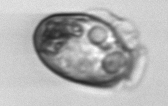
Label: Dinophysis_acuminata